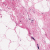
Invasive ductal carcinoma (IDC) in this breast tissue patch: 0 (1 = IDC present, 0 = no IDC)